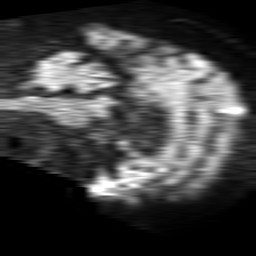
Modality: TRACE
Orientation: sagittal
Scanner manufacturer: philips
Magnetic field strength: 1.5 T
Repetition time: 4.6 s
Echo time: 0.08631 s